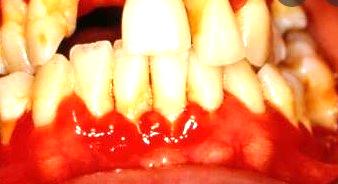
Condition: Gingivitis